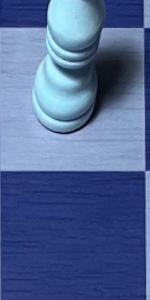
Label: Empty